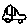
Label: car